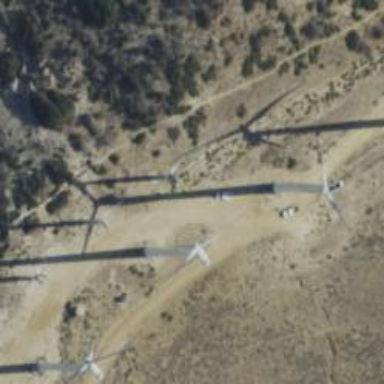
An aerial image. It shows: Wind power generator with wind turbines.